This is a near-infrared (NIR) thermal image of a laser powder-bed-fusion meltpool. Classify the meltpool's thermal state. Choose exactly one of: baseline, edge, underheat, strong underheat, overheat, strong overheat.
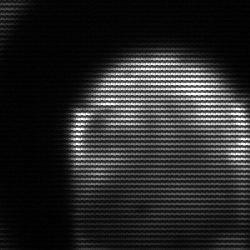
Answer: edge